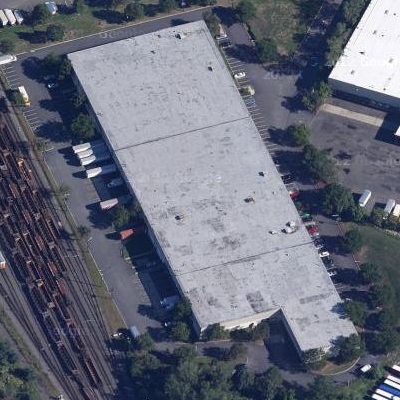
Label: cIndustry